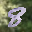
Label: 8